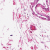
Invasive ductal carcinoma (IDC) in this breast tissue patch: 0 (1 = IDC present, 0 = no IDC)